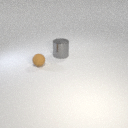
large gray metal cylinder behind small brown rubber sphere